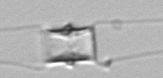
Label: Chaetoceros_didymus